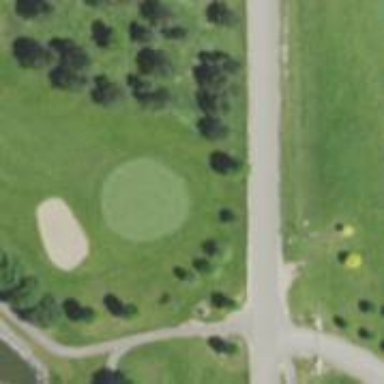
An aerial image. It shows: Golf hole.